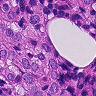
Metastatic tissue present: yes